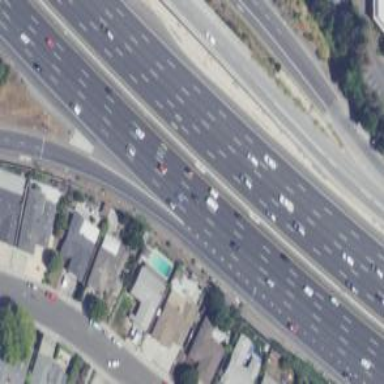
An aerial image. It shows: Motorway.